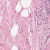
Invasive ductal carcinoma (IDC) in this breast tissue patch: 0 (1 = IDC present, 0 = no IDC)